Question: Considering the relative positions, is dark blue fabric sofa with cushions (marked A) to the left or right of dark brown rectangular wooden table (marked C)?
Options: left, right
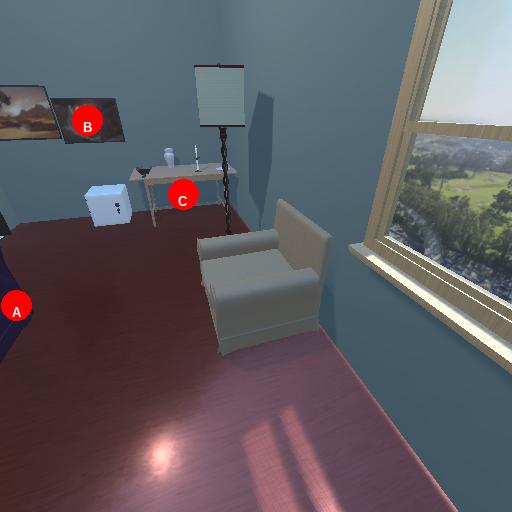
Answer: left